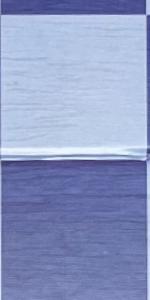
Label: Empty